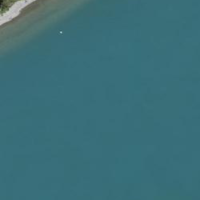
EUNIS habitat code: 14
Species observed at this site:
Sanicula europaea
Oxalis acetosella
Mercurialis perennis